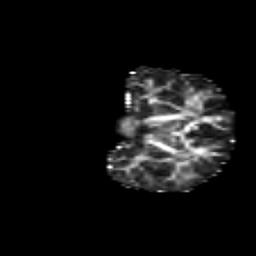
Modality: FA
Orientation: coronal
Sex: male
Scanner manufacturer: siemens
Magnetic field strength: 3 T
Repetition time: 5 s
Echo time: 0.071 s